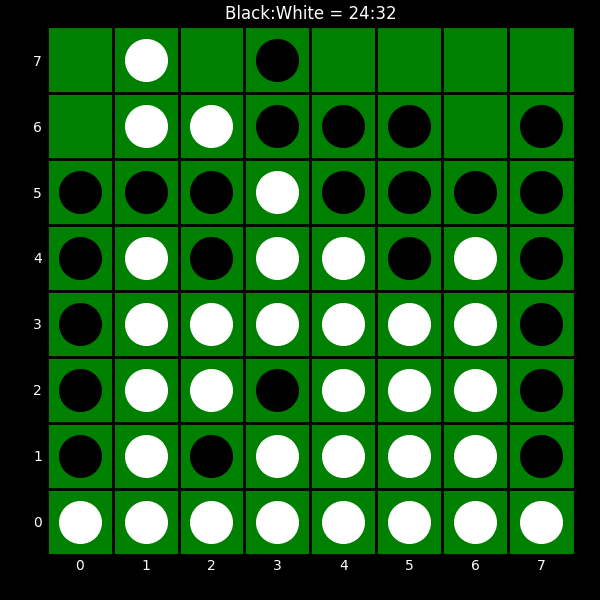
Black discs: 24
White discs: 32